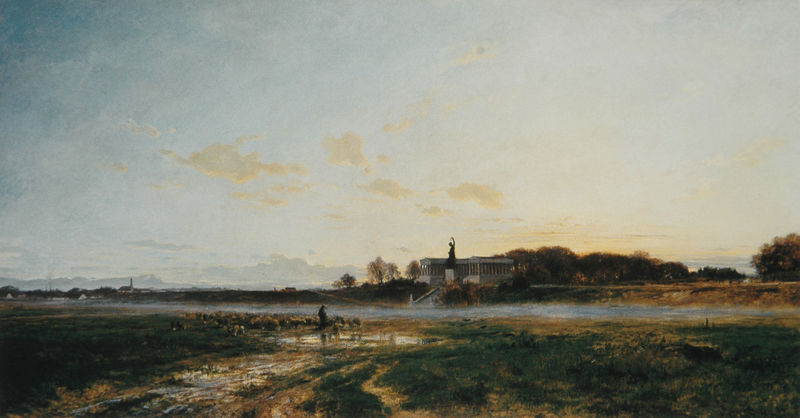
Titel: Die Theresienwiese mit der Bavaria bei Abendlicht
Künstler: Adolf Heinrich Lier
Standort: München
Institution: Neue Pinakothek
Schlagwörter: baum, blau, gemälde, himmel, mann, wasser, wolken, bäume, fluss, gelb, grün, kirchturm, landschaft, menschen, ocker, see, stadt, teich, ufer, abend, braun, frau, hintergrund, licht, schwarz, säulen, weiss, blick, gebäude, gras, hund, hunde, tiere, weg, wiese, wolke, architektur, mensch, sockel, stein, weit, dämmerung, ebene, erde, feld, ferne, horizont, häuser, hügel, morgen, natur, sonnenaufgang, spiegelung, weide, weite, flach, kanal, kirche, pfad, sonne, wiesen, boden, land, figur, klassizismus, pflanzen, england, wald, pferd, turm, skulptur, statue, pfütze, ansicht, italien, berge, hang, dorf, nebel, sonnenuntergang, herde, herbst, querformat, treppe, treppen, draussen, stimmung, stufe, stufen, bronze, plastik, halle, regen, umgang, bayern, tumr, münchen, fern, denkmal, abendhimmel, schlamm, sumpf, entwurf, personifikation, landzunge, moor, tümpel, isar, antik, griechisch, griechenland, dreck, freitreppe, aussen, auen, waagerecht, tempel, überschwemmung, gegenlicht, schafe, klassik, hirte, schaafe, schäfer, heroisch, römisch, monument, staue, steigen, akropolis, matsch, säulenumgang, walhalla, theresienwiese, schafherde, bavaria, feucht, morgenstimmung, ruhmeshalle, regensburg, wiesn, statd, ruisdael, holländische malerei, schafhirte, wallhalla, festwiese, schwanthaler, nasse wiesen, norddeutsch, ufersäumung, überschwemmt, donau, feuchtgebiet, munic, trreppe, landschaft ölbild, flacher horizont